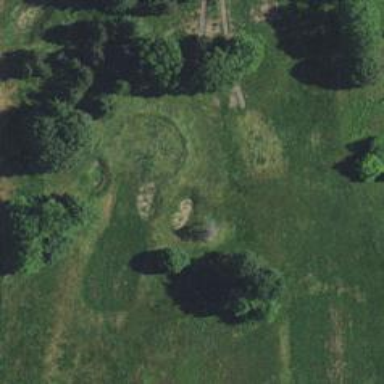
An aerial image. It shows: Golf hole.